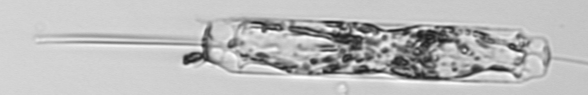
Label: Ditylum_brightwellii